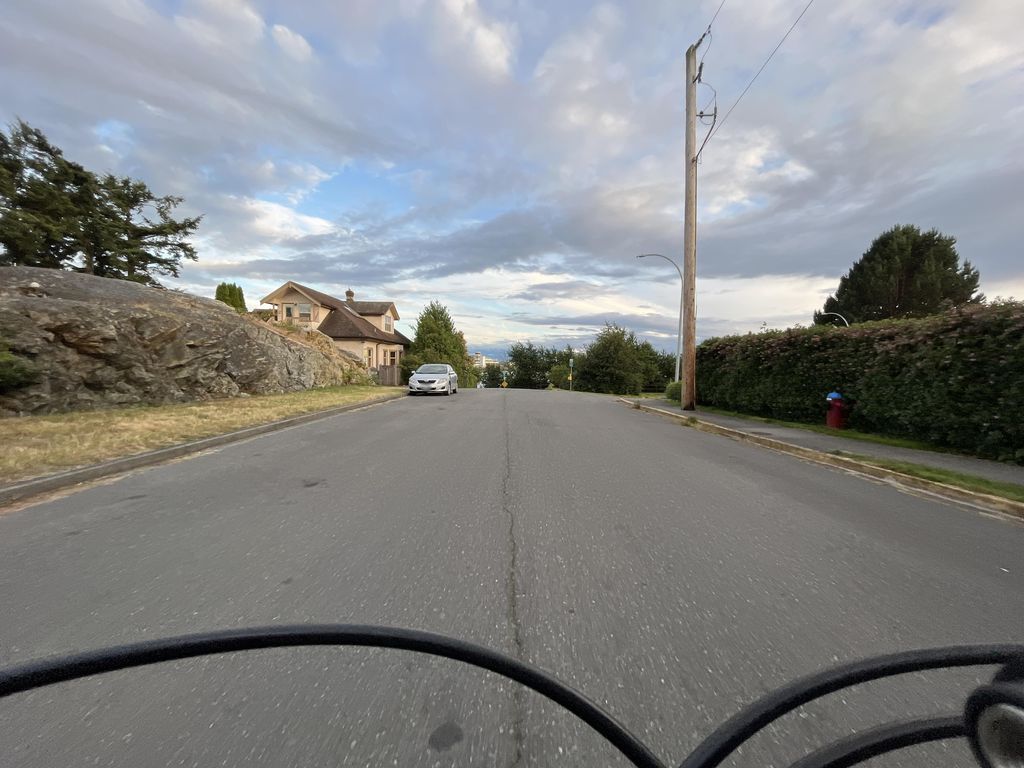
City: victoria